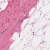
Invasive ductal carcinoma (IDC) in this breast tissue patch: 0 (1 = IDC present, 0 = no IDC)